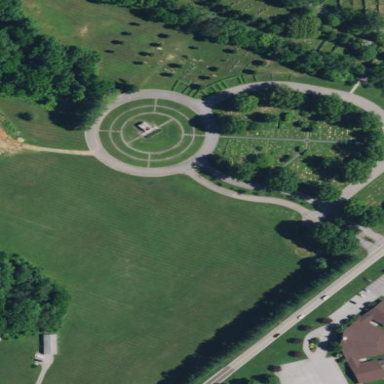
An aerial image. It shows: Cemetery.